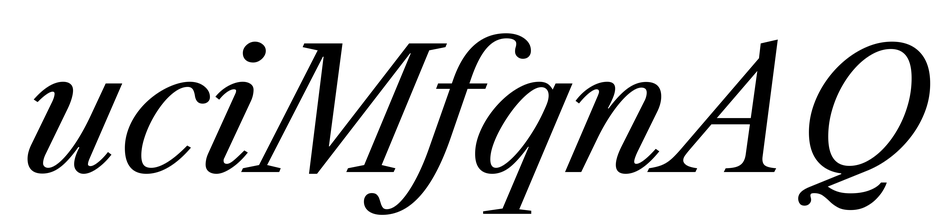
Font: LibreCaslonText-Italic_Italic